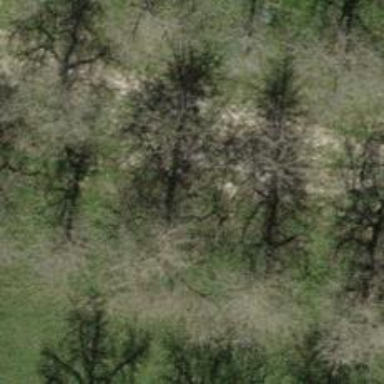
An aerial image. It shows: Beautiful tree in nature.